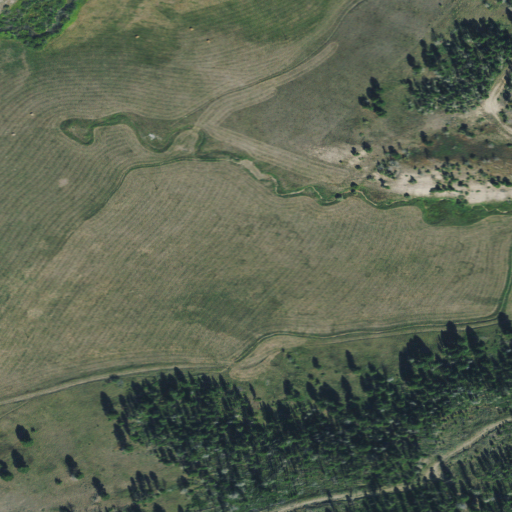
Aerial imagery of valley in Montana named Charcoal Gulch containing evergreen forest, shrub, grassland, herbaceous wetlands, open development, and low intensity development